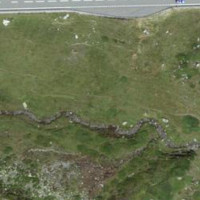
EUNIS habitat code: 26
Species observed at this site:
Aster alpinus